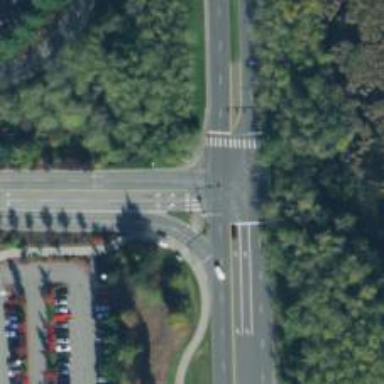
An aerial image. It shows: Footway with zebra crossing.